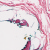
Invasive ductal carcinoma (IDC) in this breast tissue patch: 0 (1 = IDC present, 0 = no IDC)